Interaction volume radius: 10 \u00c5
Interaction volume height: 15 \u00c5
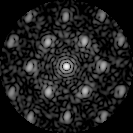
Disorder parameter: 0.3909